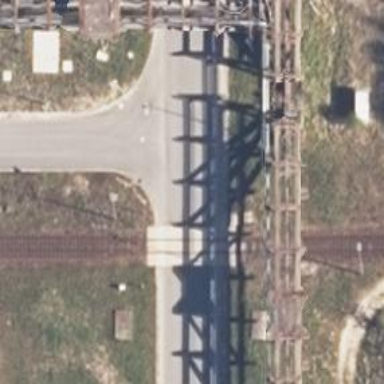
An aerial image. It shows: Railway level crossing.